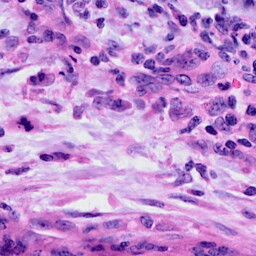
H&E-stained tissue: Cervix